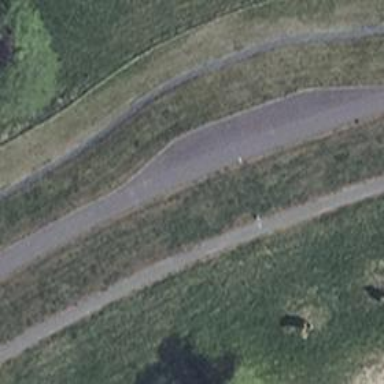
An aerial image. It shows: Passing place on the road.